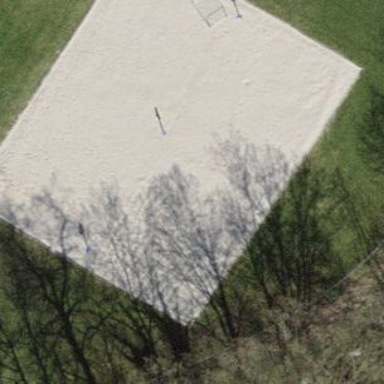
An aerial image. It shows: Pitch used for beach volleyball.